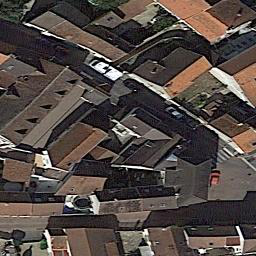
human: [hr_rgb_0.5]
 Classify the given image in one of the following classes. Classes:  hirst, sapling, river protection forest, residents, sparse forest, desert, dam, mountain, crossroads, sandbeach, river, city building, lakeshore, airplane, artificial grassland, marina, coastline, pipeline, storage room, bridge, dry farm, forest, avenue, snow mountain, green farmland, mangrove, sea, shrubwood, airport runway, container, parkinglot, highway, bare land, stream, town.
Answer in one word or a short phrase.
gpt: residents